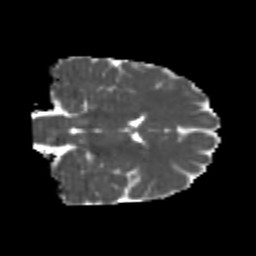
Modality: MD
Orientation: coronal
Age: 23
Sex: male
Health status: healthy
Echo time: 0.074 s